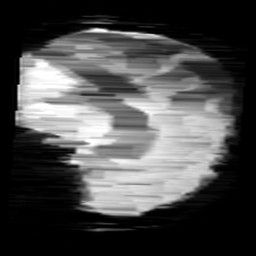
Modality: minIP
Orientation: sagittal
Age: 9
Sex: male
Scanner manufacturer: siemens
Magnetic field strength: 3 T
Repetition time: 0.027 s
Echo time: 0.02 s